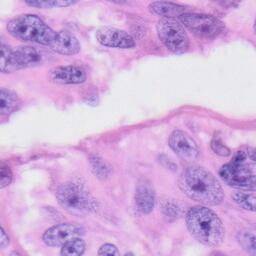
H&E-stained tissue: Skin